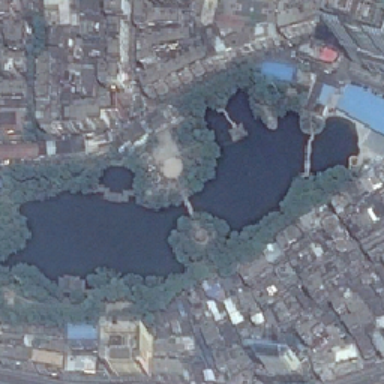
On both sides of the lake are residential areas .